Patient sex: M
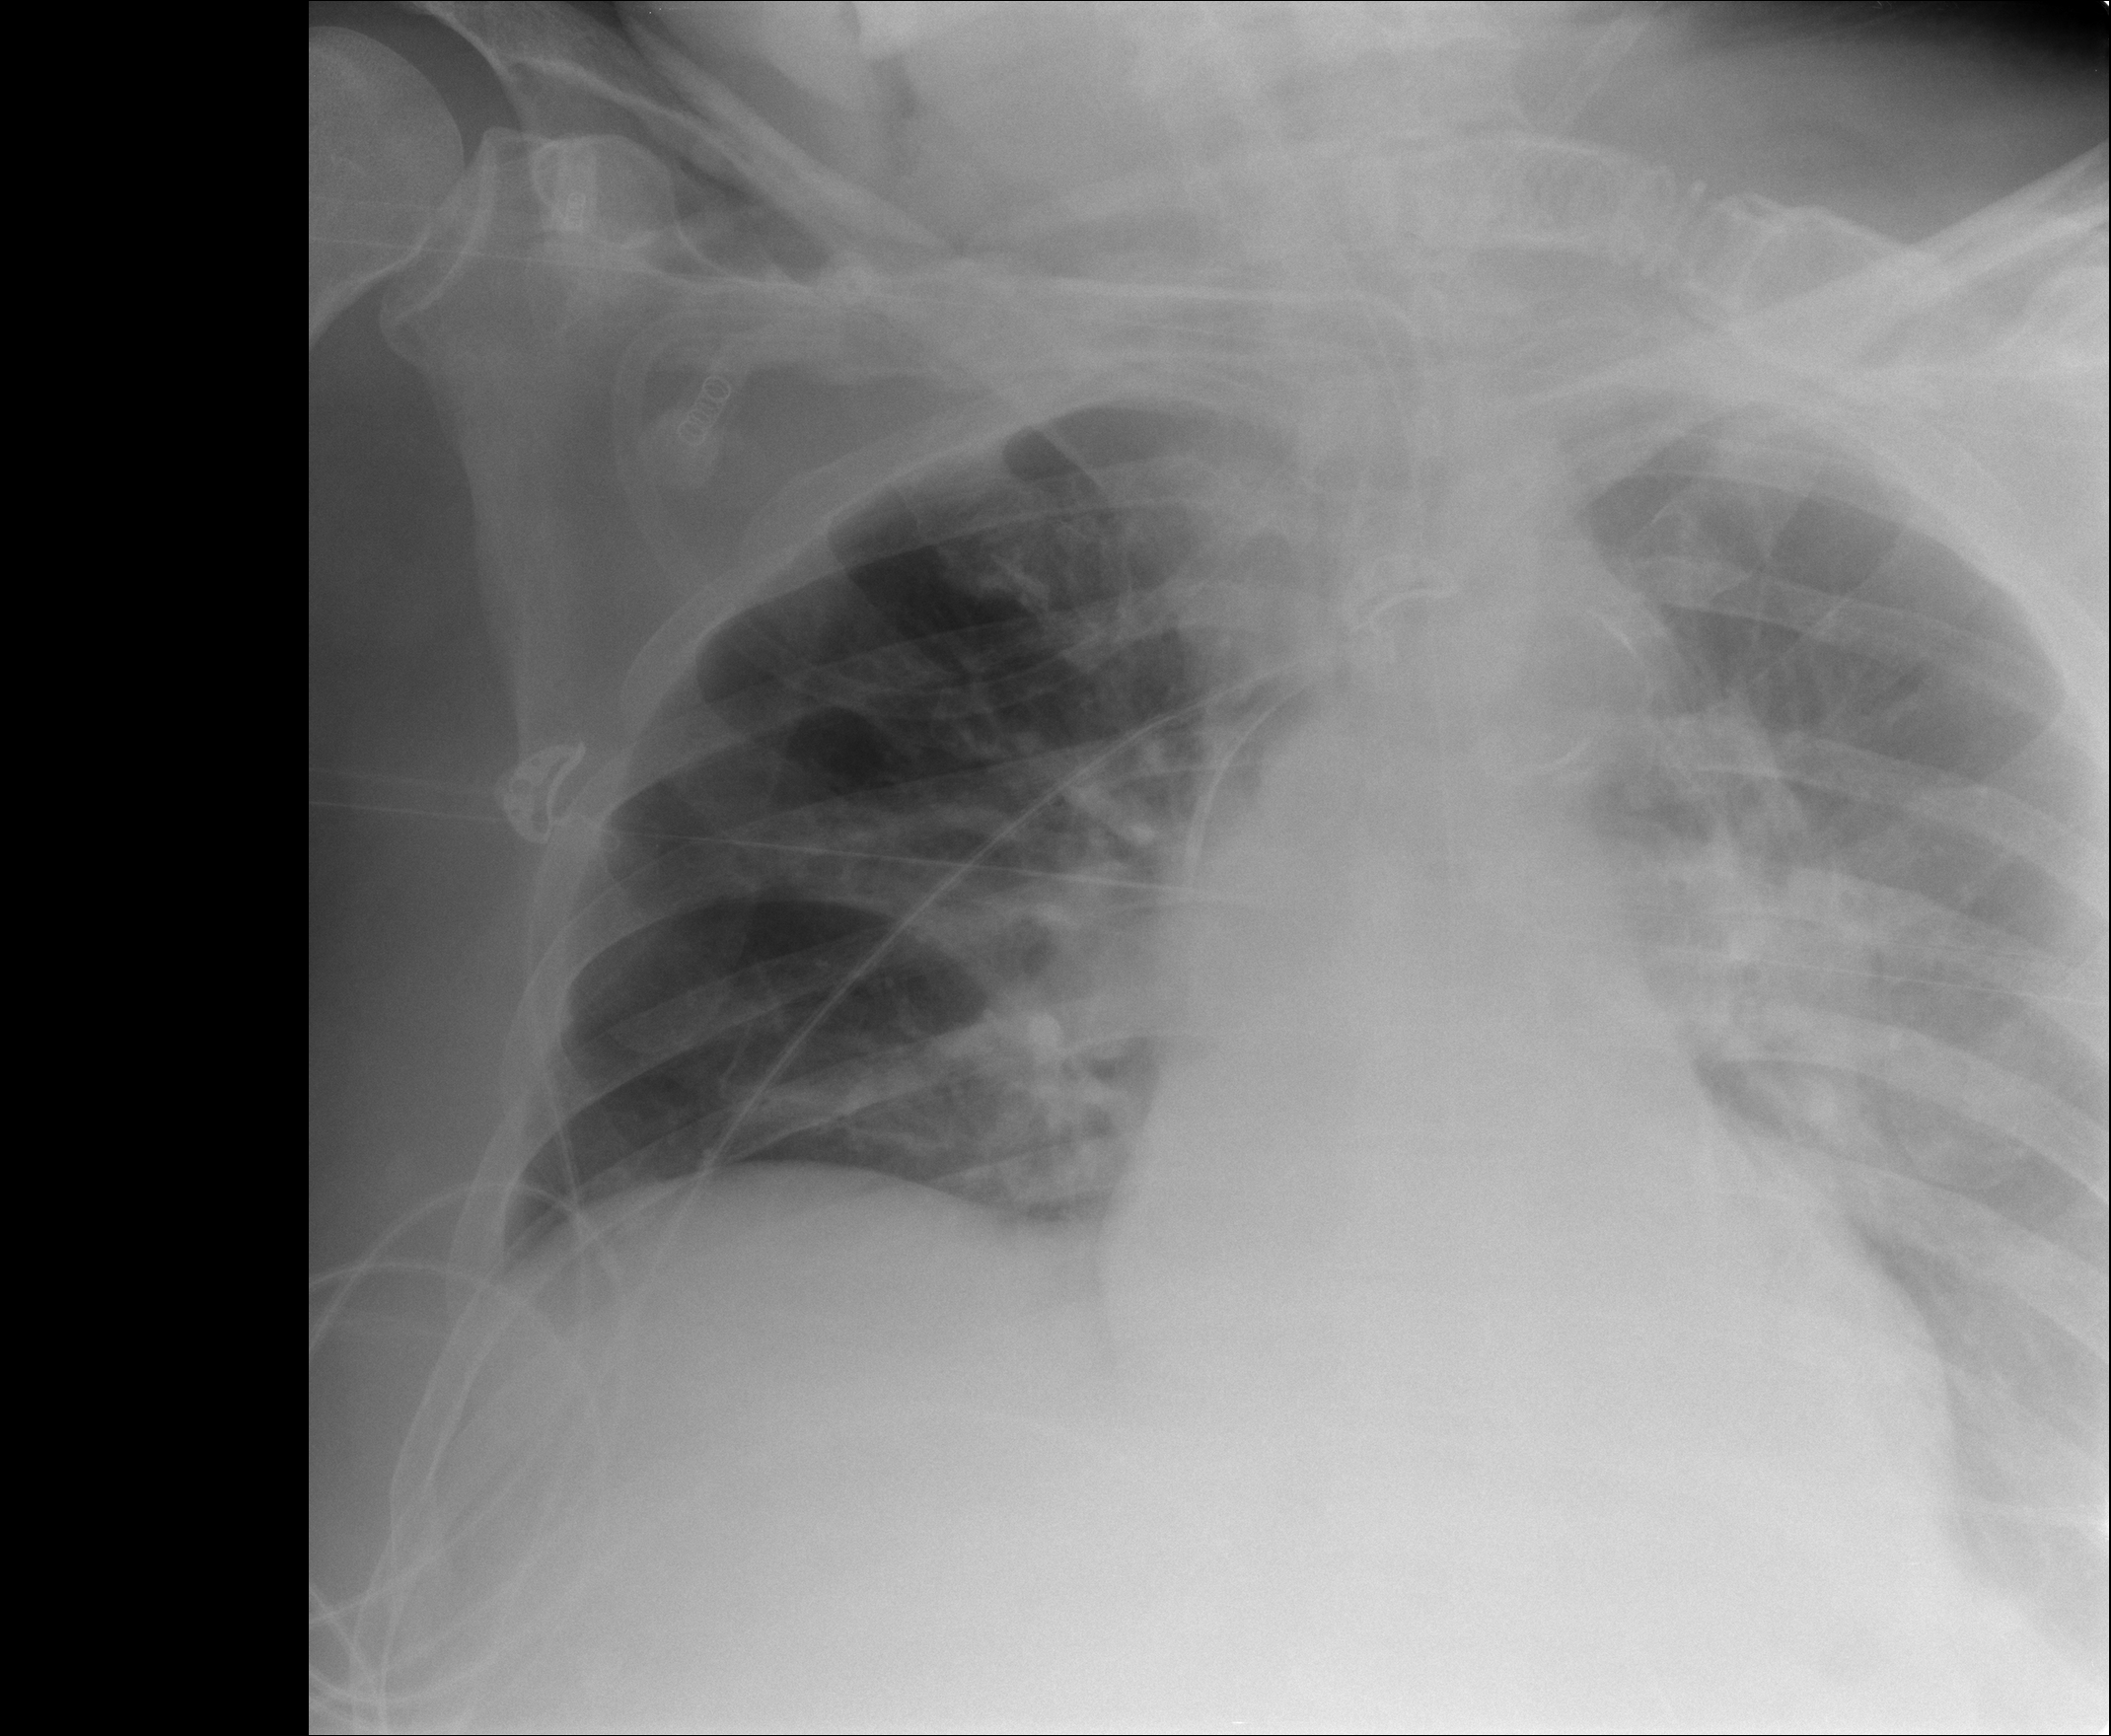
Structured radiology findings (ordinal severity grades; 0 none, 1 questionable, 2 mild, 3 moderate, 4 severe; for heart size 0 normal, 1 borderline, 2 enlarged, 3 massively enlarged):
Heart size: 0
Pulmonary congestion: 2
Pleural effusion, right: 0
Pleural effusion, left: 1
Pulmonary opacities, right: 0
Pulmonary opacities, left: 0
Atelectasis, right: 0
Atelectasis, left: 2